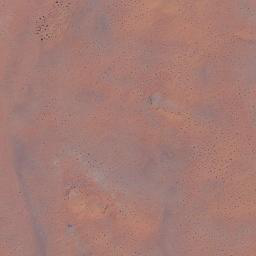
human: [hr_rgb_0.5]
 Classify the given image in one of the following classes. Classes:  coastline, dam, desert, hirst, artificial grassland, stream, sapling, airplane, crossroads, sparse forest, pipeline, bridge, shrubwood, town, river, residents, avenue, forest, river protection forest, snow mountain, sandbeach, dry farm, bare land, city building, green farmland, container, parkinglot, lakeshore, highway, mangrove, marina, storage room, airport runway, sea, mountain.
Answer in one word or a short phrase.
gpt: desert